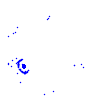
Particle: kaon